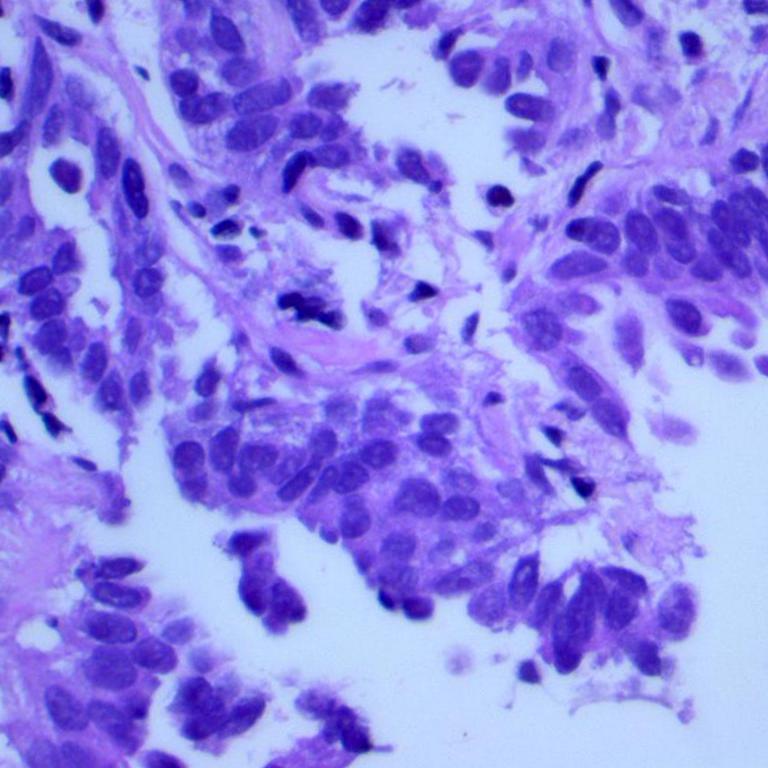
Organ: lung
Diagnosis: adenocarcinomas